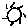
Label: sun